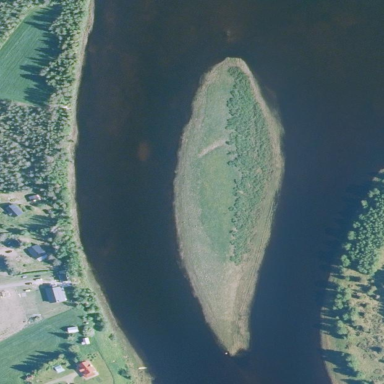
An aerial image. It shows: Islet covered with grass.